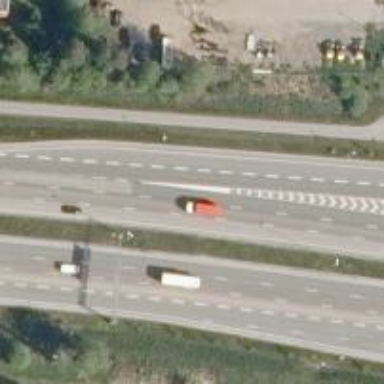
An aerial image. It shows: Asphalt trunk highway.